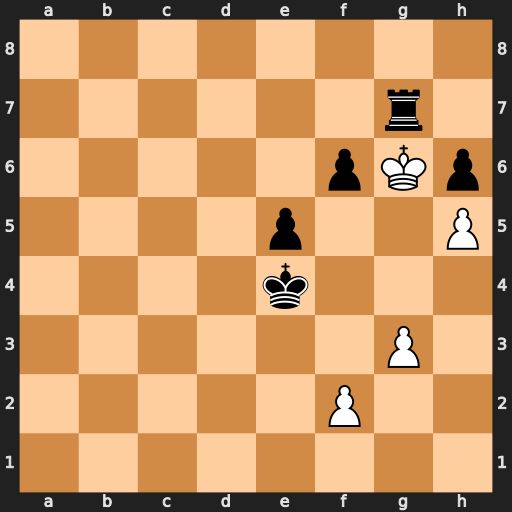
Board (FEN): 8/6r1/5pKp/4p2P/4k3/6P1/5P2/8
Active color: w
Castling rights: -
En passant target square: -
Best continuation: Kxg7 Kf3 Kxf6